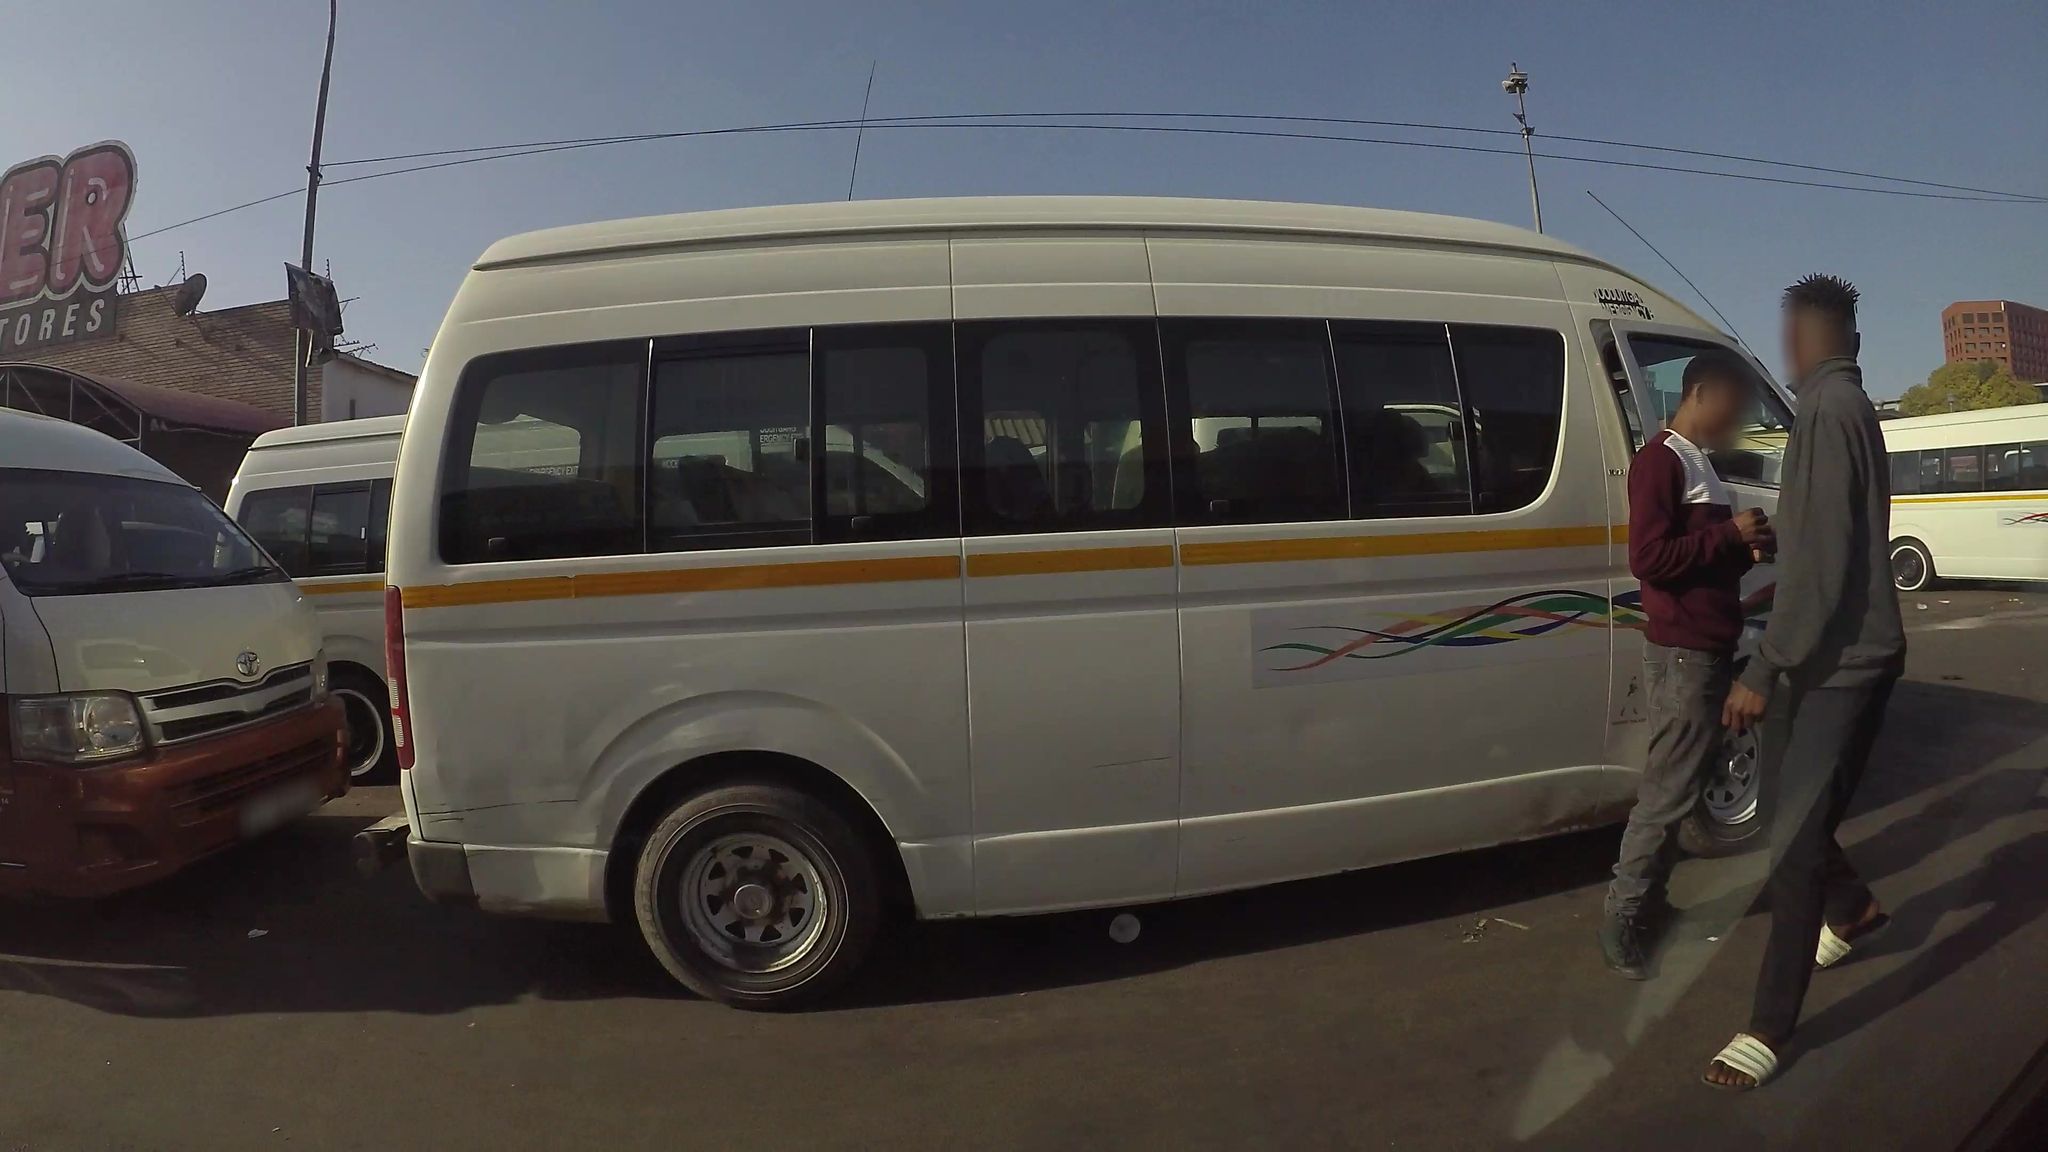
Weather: snowy
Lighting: day
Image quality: slightly poor
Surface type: walking surface
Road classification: tertiary
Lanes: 2
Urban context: urban centre
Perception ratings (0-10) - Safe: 2.69, Lively: 6.02, Beautiful: 5.67, Boring: 9.27, Depressing: 6.28, Wealthy: 5.21